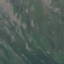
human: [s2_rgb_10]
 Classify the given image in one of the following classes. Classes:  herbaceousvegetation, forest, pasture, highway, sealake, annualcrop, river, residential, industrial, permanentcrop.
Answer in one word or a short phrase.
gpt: HerbaceousVegetation